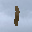
Label: 1